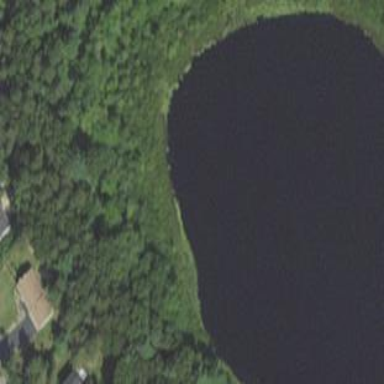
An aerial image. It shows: Reservoir of water.